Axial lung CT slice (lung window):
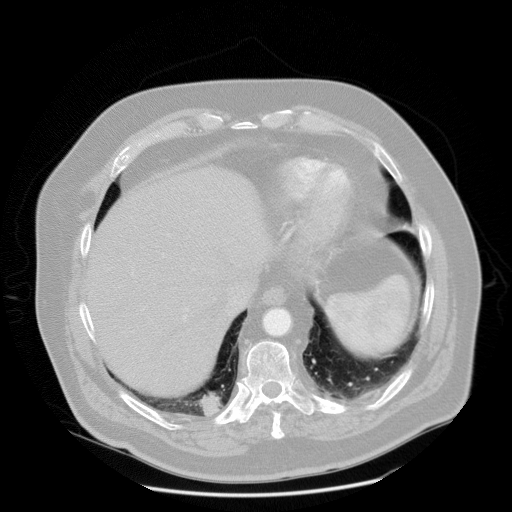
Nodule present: no